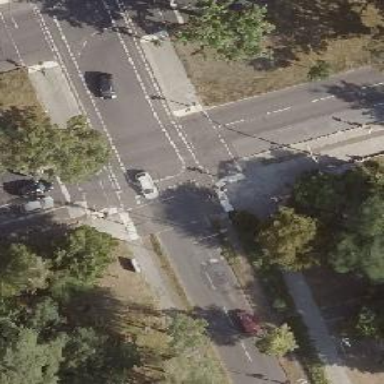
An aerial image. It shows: Asphalt road with primary highway designation. There is cycle track on the right side.